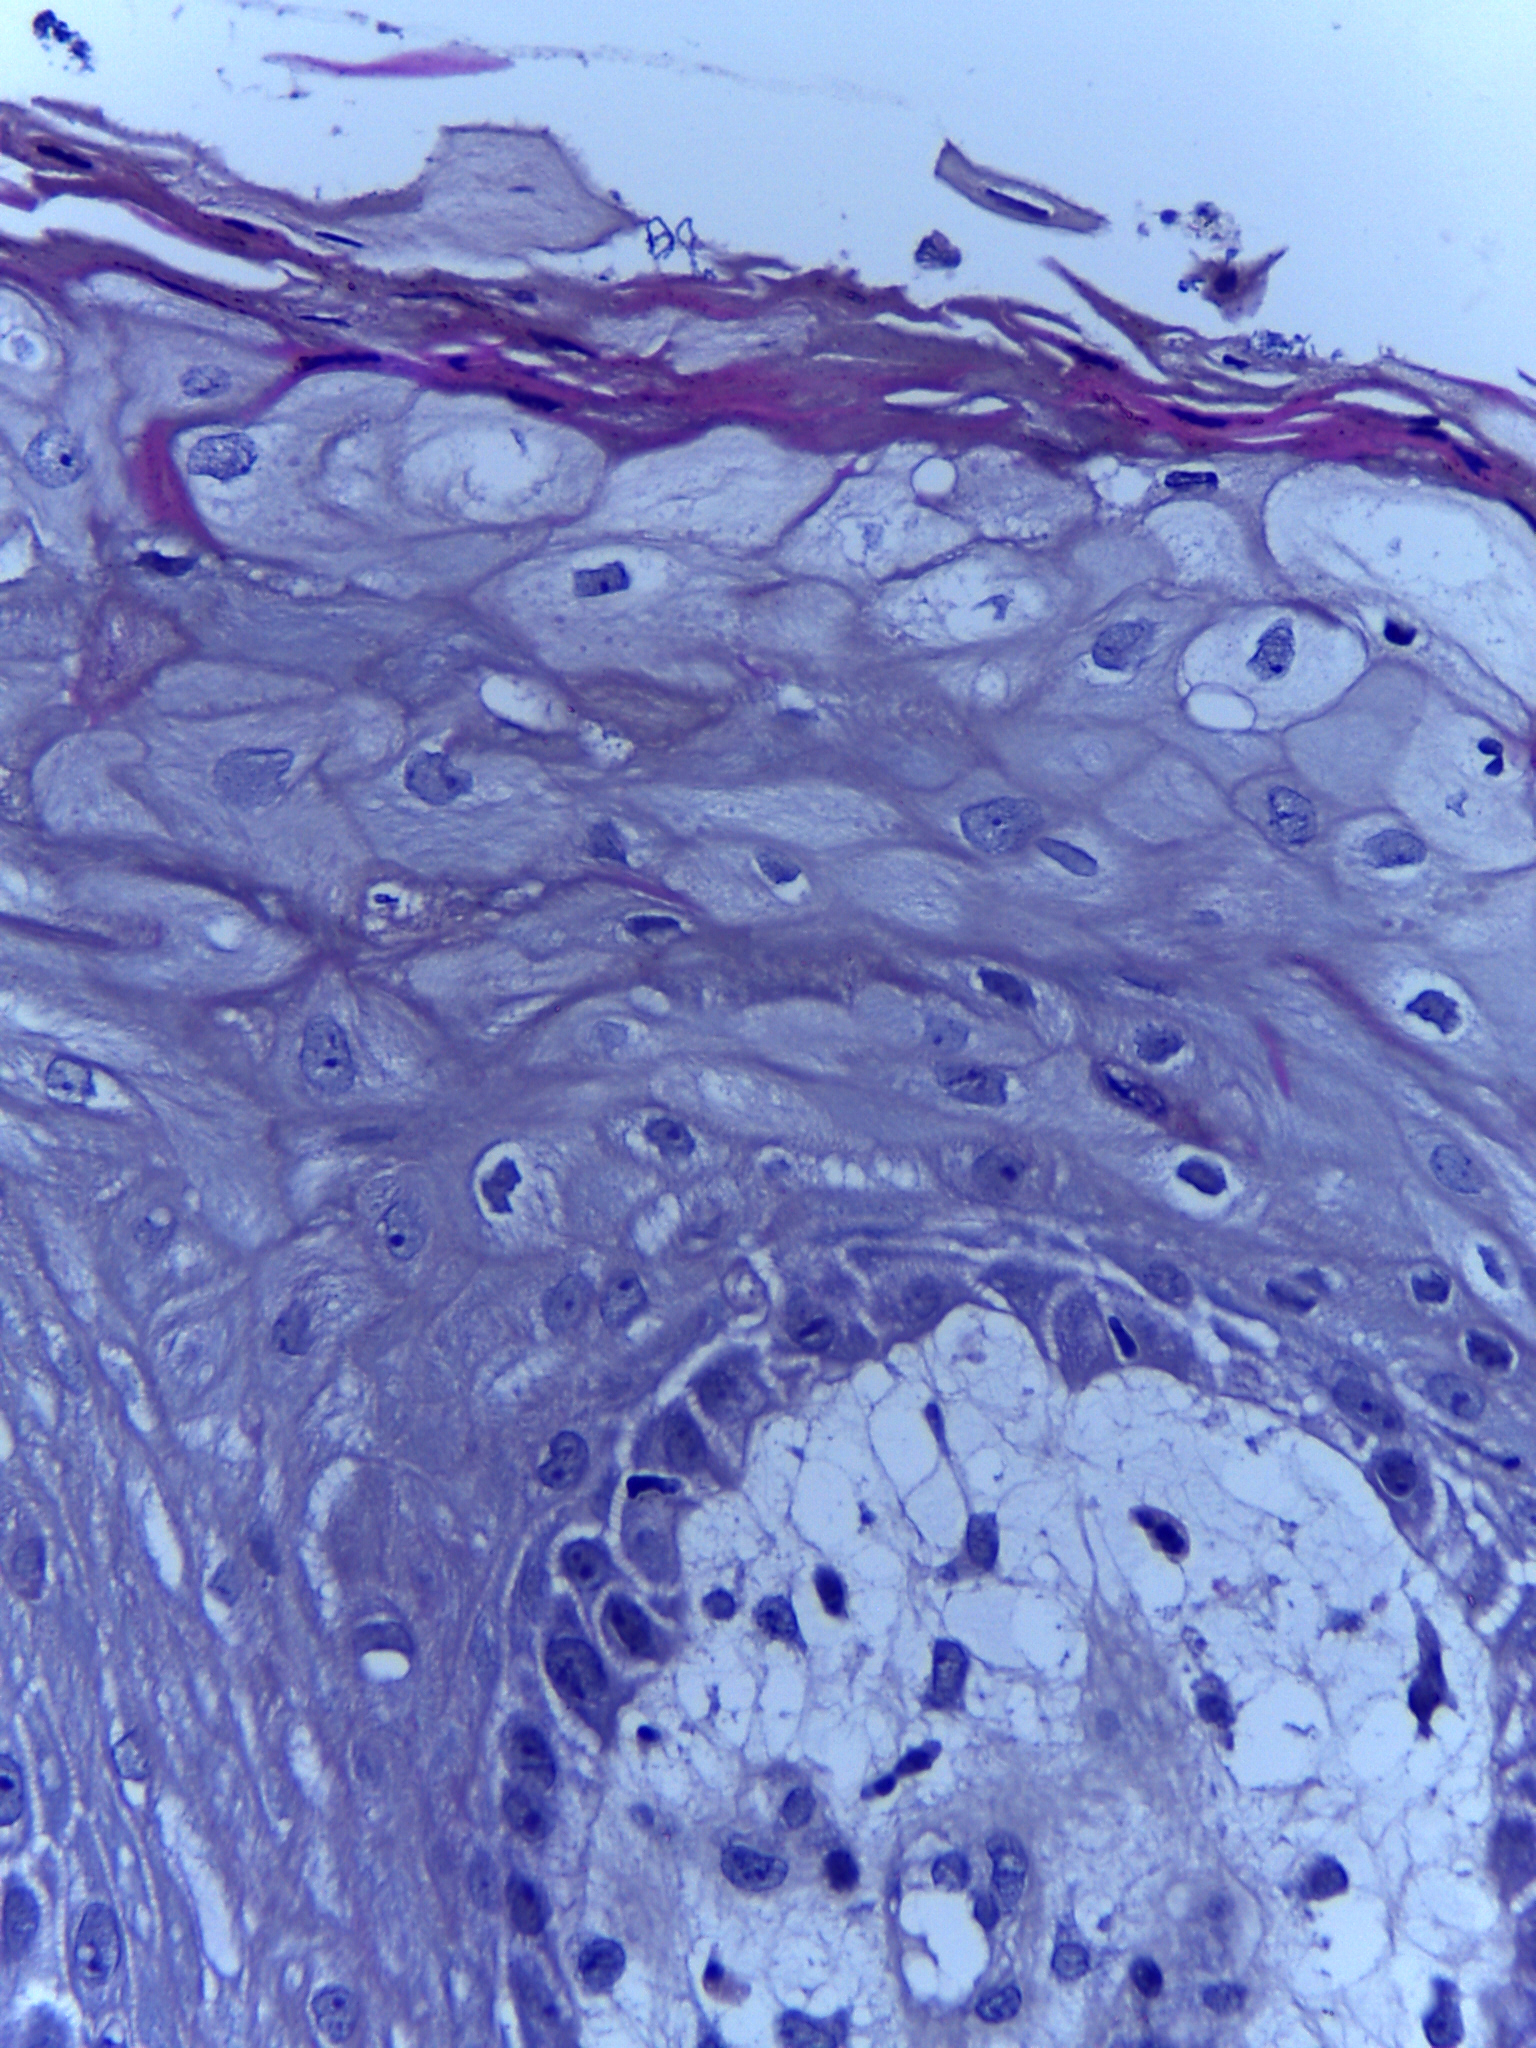
Diagnosis: OSCC